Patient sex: F
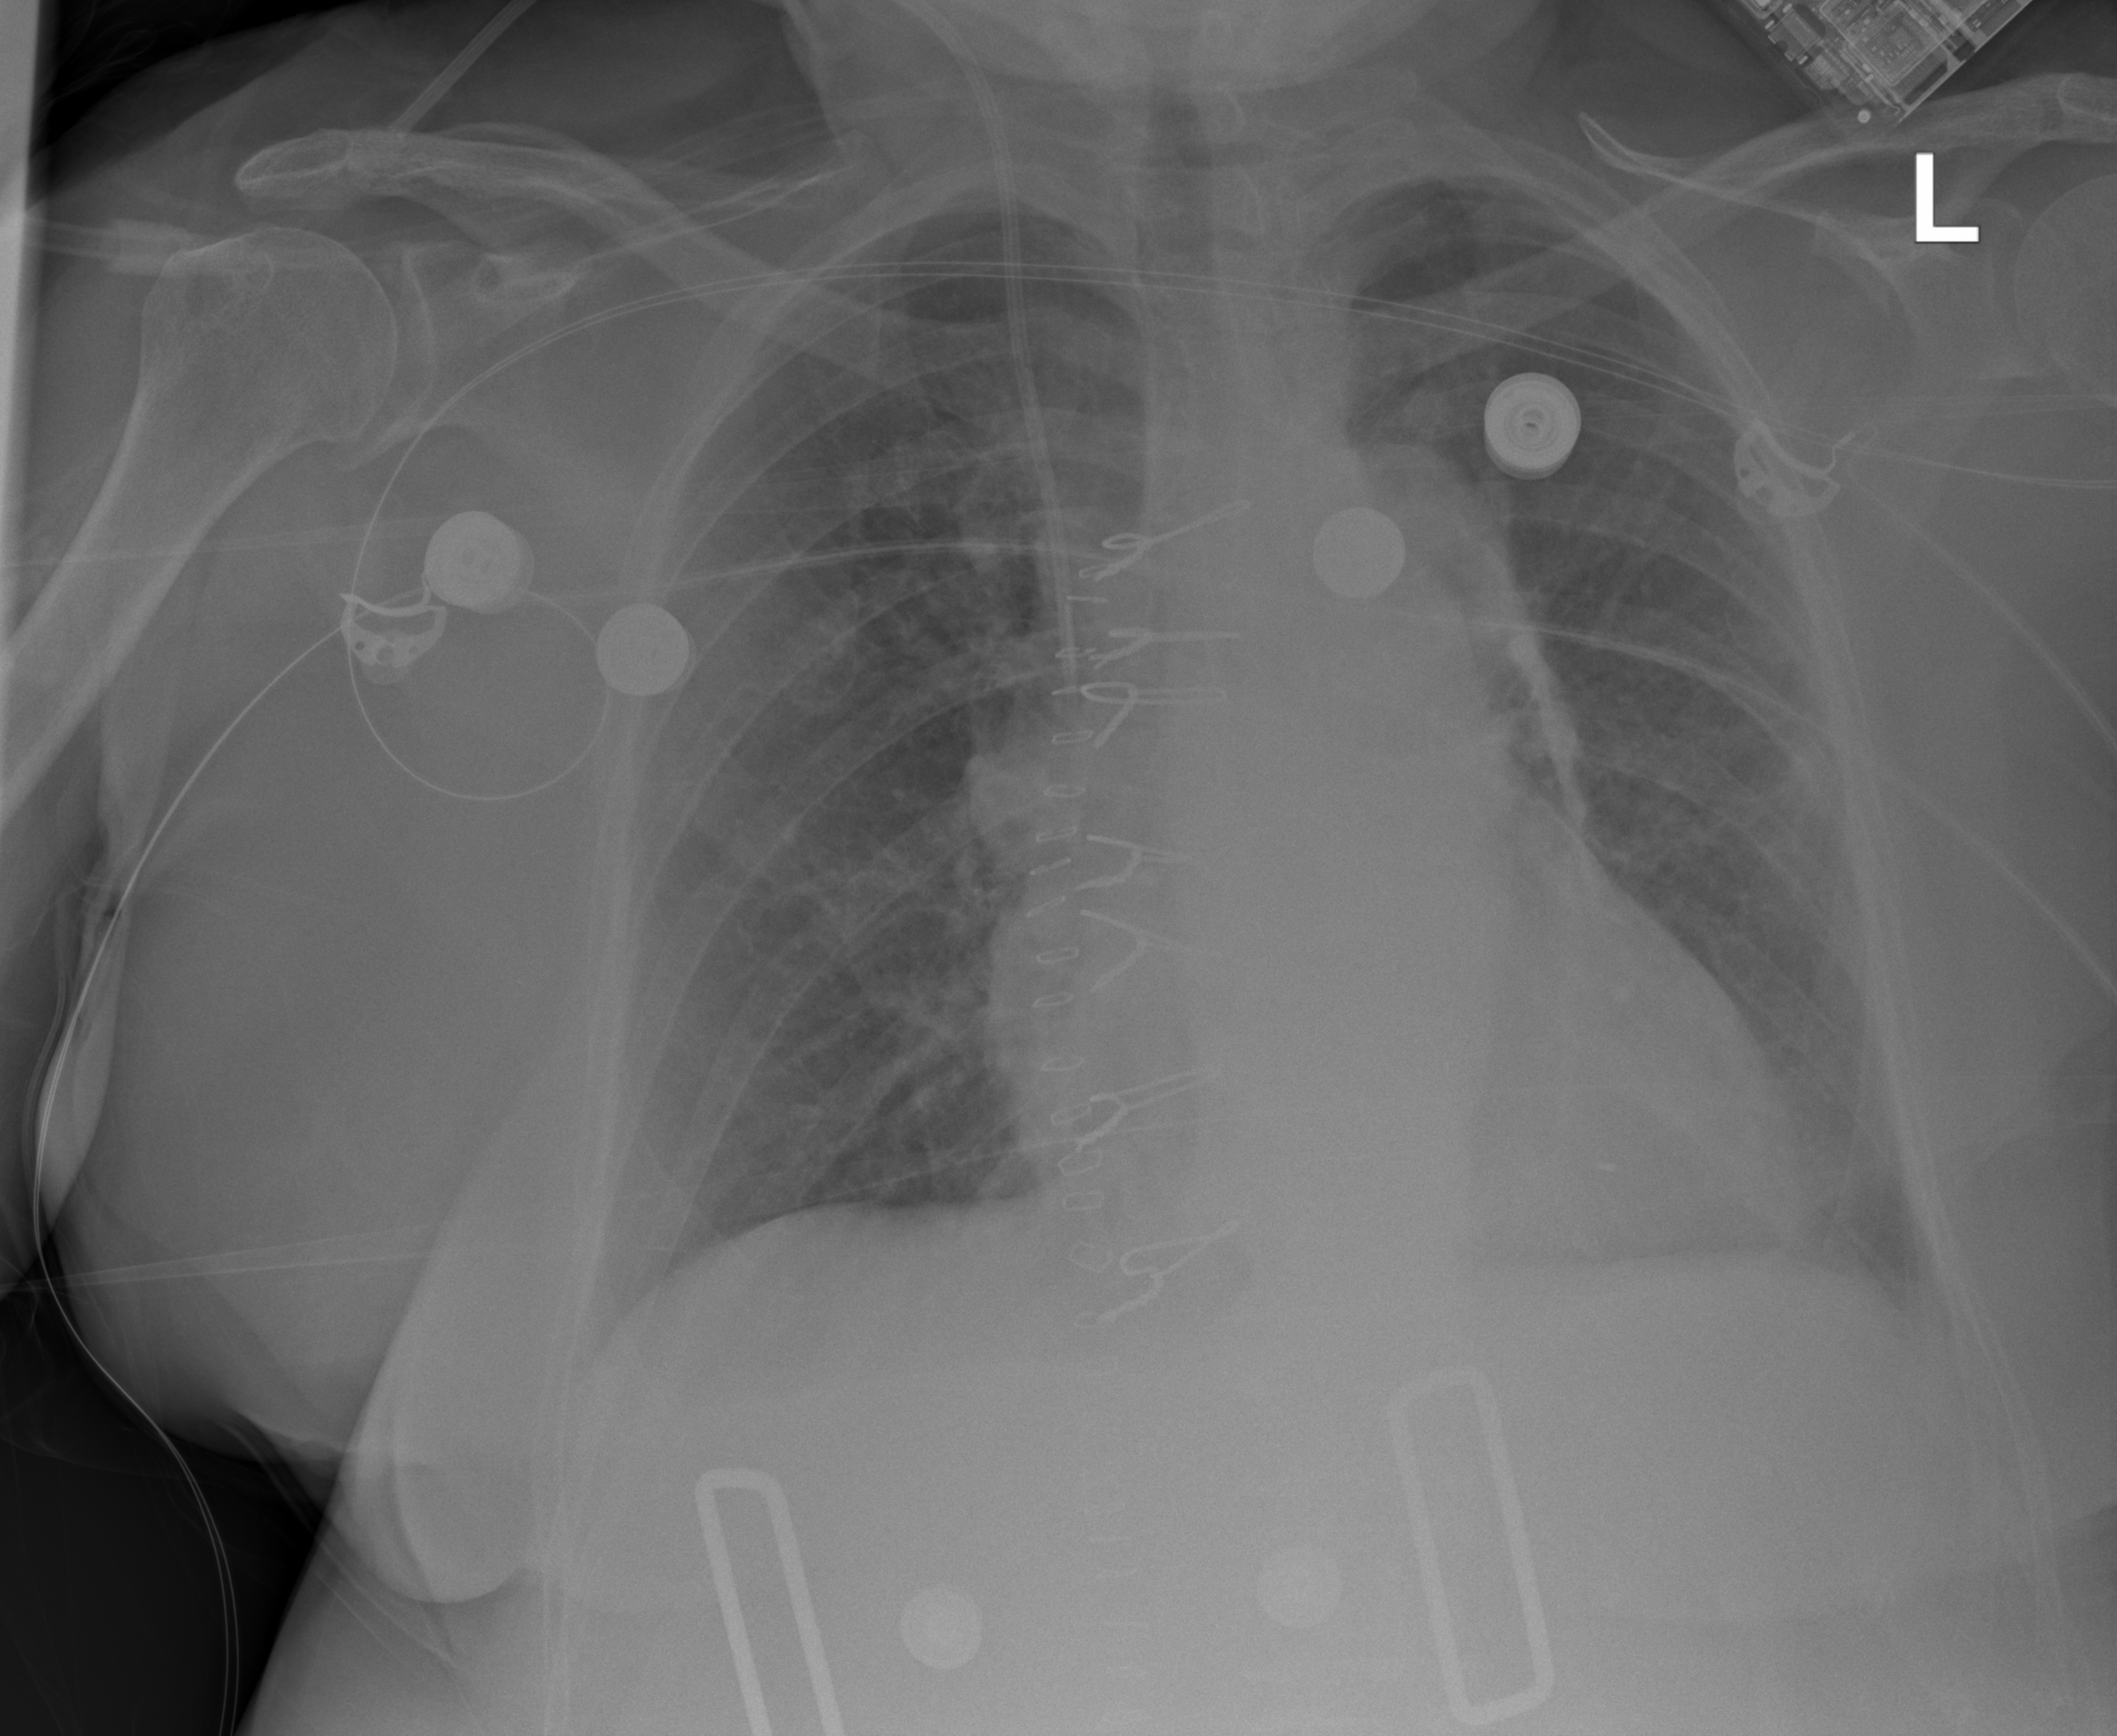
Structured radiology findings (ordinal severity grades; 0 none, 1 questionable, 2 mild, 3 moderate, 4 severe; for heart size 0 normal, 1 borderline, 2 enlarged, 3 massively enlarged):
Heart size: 2
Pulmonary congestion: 2
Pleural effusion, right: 2
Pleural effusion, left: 2
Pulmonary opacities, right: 0
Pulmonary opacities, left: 0
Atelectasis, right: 1
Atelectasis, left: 2